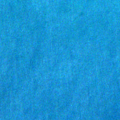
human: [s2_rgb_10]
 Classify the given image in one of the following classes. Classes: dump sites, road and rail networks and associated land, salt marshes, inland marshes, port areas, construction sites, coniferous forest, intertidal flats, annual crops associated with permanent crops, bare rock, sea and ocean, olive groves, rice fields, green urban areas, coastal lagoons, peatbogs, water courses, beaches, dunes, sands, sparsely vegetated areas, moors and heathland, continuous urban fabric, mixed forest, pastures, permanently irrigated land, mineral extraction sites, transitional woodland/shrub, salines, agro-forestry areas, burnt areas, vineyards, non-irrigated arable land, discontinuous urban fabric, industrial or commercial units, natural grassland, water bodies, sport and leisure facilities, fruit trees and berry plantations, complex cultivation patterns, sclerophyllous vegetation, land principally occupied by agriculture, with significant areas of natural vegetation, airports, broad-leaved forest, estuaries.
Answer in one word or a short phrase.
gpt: sea and ocean